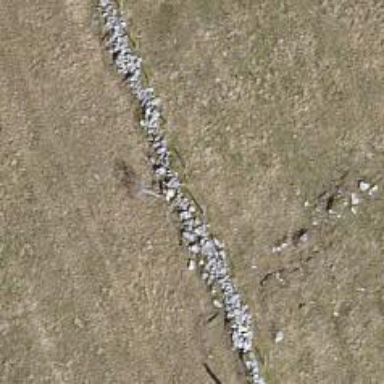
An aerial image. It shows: Wall made of dry stone.